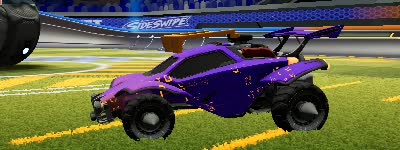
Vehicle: octane